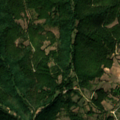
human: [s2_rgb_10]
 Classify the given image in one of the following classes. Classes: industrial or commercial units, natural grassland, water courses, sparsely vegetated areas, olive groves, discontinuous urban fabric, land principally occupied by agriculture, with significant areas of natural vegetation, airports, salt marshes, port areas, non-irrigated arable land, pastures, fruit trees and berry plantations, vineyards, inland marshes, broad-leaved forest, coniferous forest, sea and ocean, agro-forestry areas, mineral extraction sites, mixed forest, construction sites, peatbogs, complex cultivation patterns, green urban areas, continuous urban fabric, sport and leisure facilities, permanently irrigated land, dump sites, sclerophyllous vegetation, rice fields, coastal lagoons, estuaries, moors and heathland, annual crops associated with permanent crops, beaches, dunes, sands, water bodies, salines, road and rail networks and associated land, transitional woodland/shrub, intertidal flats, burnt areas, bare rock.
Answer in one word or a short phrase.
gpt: land principally occupied by agriculture, with significant areas of natural vegetation, broad-leaved forest, transitional woodland/shrub